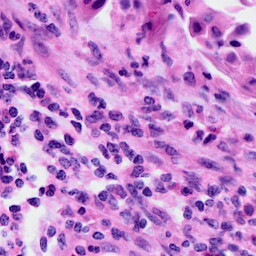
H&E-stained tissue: Cervix